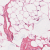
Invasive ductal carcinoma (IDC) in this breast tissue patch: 0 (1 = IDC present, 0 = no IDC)